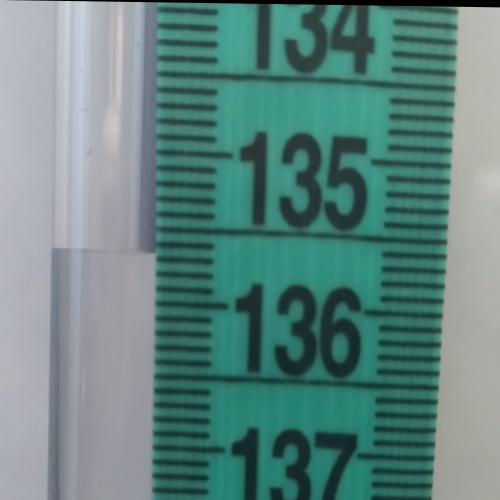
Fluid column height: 135.7 cm